Interaction volume radius: 5 \u00c5
Interaction volume height: 20 \u00c5
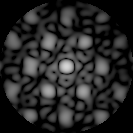
Disorder parameter: 0.4195